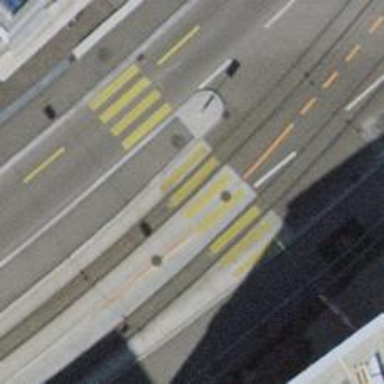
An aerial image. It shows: Uncontrolled zebra crossing with central island. The crossing is marked with zebra stripes.